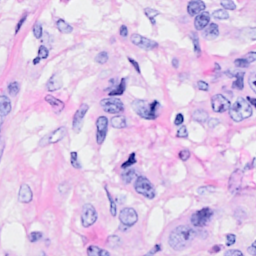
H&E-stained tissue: Breast